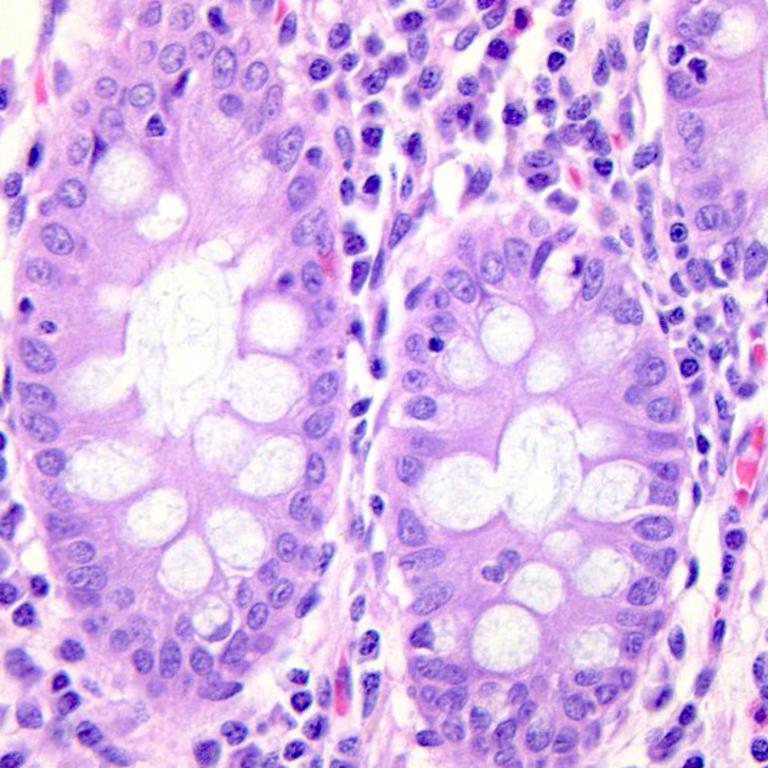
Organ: colon
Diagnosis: benign